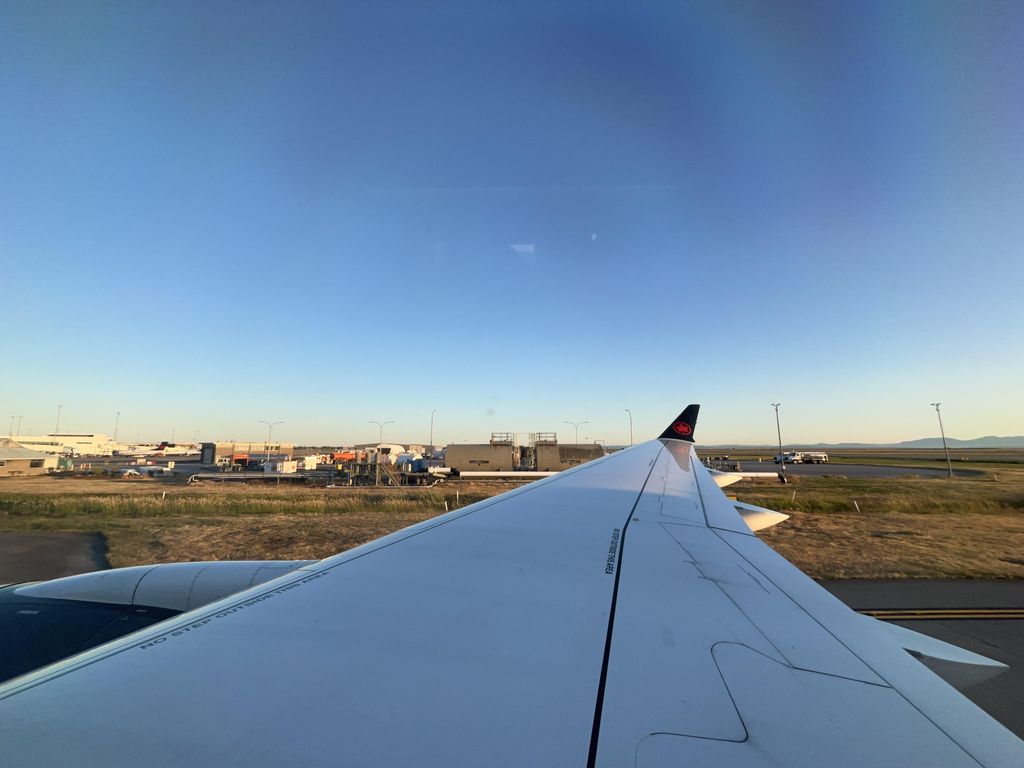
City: vancouver